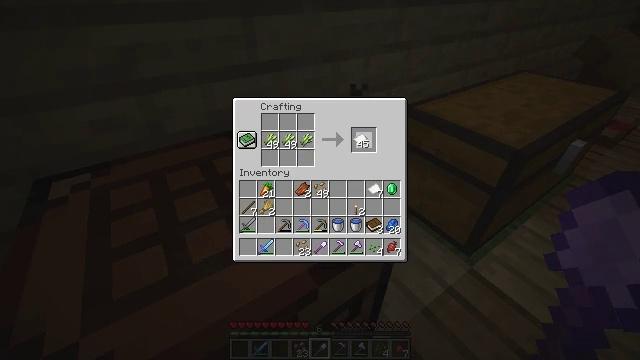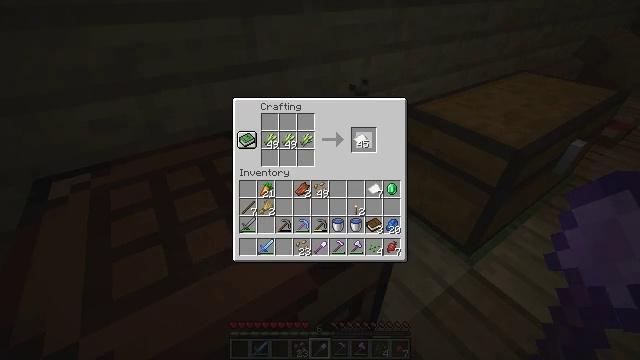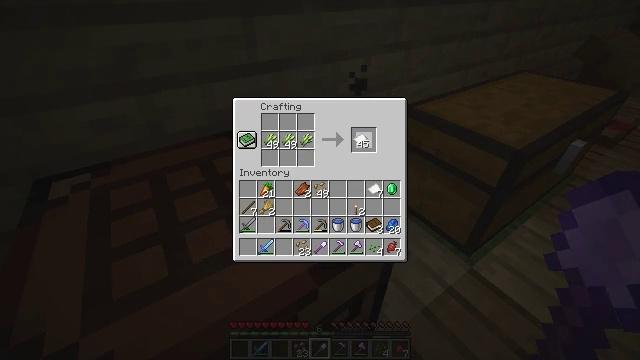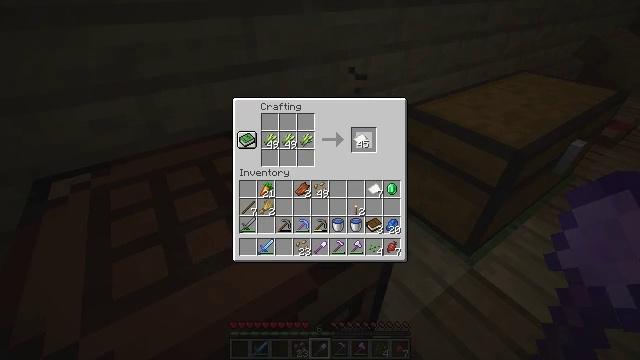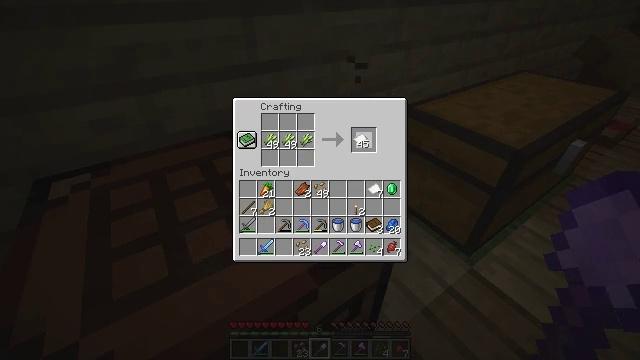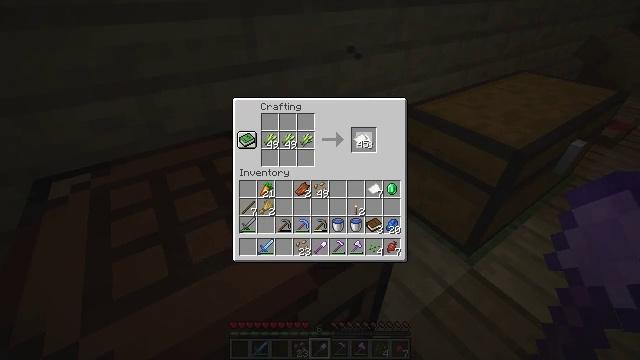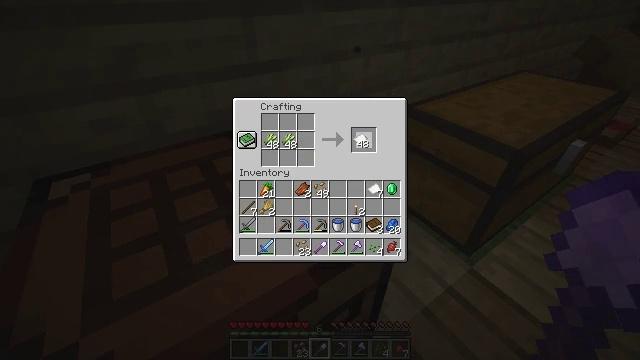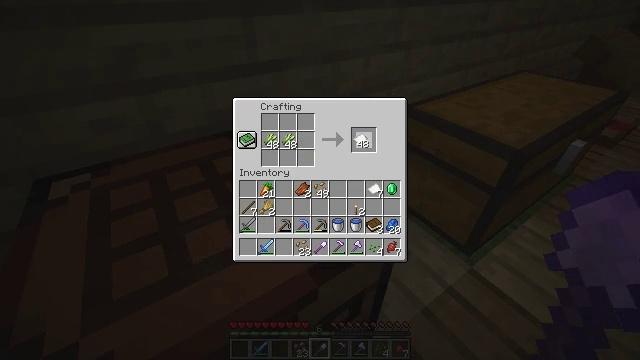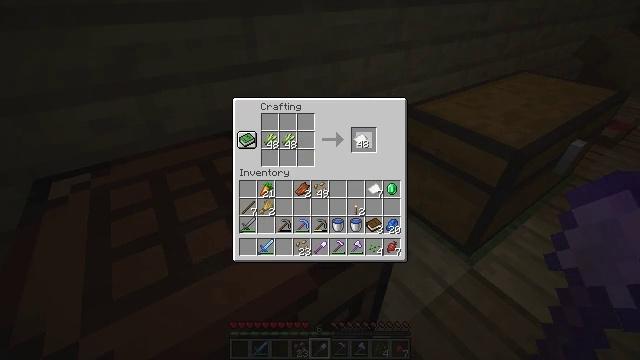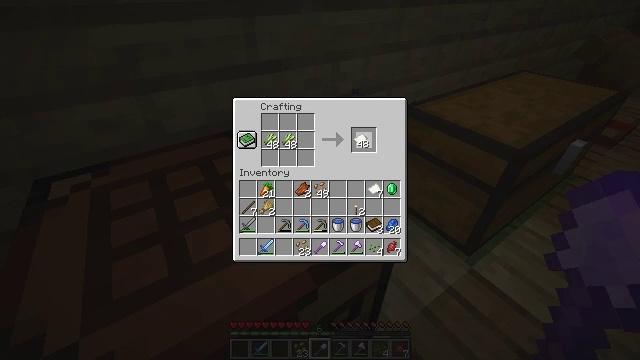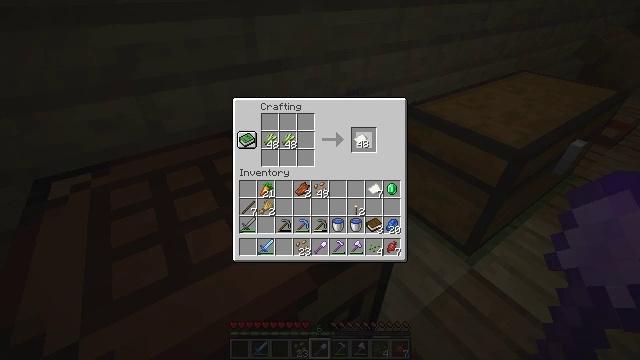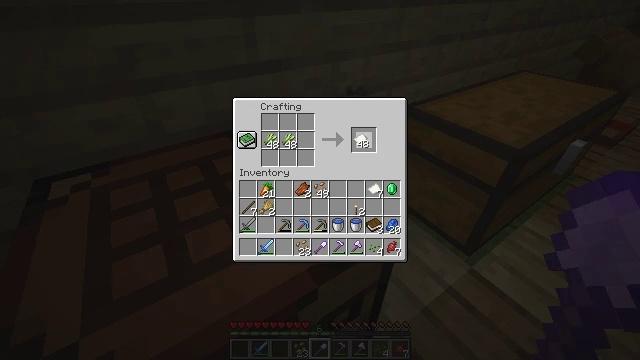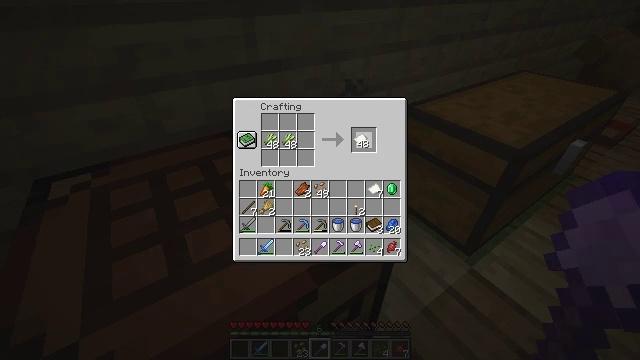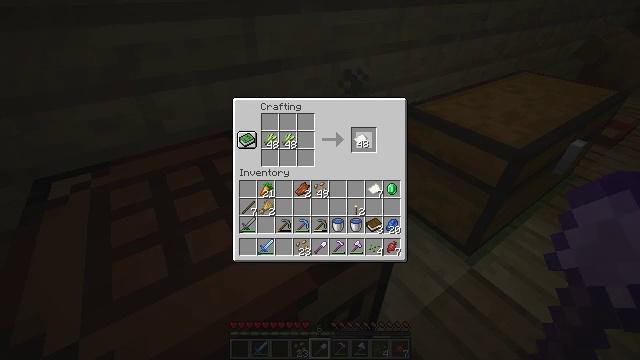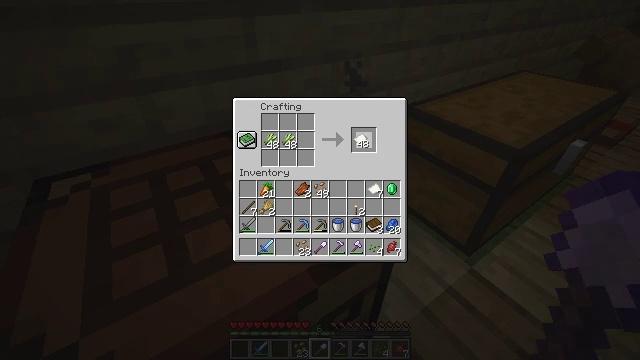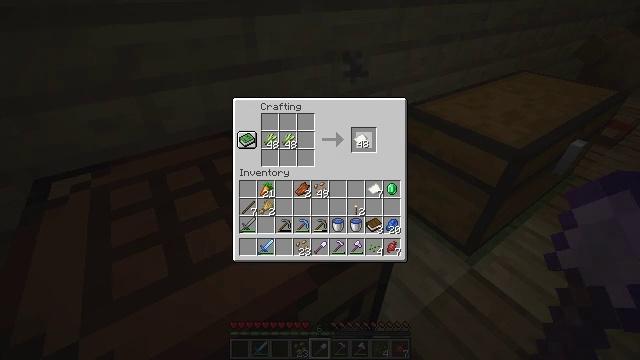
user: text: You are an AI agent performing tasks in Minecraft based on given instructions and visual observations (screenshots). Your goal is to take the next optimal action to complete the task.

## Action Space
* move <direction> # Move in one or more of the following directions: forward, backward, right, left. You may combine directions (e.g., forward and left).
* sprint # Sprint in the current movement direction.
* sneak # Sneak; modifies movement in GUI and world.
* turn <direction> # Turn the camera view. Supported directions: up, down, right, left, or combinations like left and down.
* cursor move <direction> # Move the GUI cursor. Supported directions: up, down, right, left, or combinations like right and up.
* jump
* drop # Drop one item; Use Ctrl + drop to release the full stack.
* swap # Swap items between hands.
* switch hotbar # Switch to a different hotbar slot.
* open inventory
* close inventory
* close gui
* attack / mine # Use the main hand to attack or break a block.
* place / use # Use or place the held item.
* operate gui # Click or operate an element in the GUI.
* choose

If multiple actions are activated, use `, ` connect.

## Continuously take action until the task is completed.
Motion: motion action
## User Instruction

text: Open the crafting table to make paper.
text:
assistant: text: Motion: no_op
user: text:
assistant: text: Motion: no_op
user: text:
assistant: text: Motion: operate gui
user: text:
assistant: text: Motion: operate gui
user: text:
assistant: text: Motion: operate gui
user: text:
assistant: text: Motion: no_op
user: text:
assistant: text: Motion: no_op
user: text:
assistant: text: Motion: no_op
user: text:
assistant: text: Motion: no_op
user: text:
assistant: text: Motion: operate gui
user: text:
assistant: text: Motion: operate gui
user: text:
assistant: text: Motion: operate gui
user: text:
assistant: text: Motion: no_op
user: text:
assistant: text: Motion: no_op
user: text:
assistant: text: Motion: no_op
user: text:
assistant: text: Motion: no_op
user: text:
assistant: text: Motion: no_op
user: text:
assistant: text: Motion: no_op
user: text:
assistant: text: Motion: no_op
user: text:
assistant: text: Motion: no_op
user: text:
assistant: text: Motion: no_op
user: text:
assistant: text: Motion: cursor move down
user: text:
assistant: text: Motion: cursor move down
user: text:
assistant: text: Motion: cursor move down
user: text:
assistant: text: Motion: no_op
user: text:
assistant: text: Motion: no_op
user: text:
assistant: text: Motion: no_op
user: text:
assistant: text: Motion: no_op
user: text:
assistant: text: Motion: no_op
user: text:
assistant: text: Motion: no_op